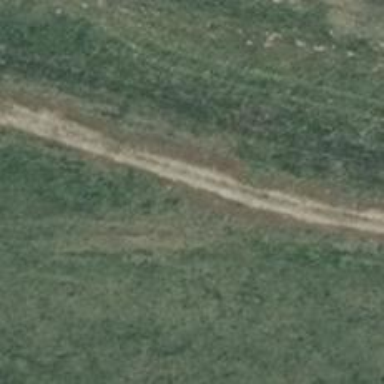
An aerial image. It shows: Grass track road with grade 5 tracktype.